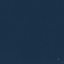
Land use / land cover class: SeaLake